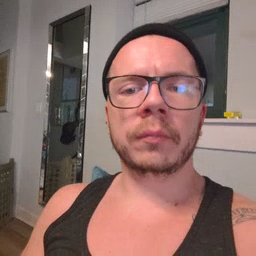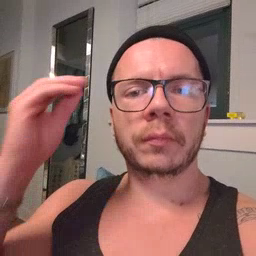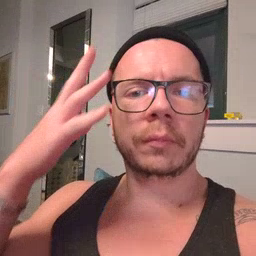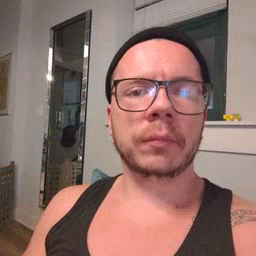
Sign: shower